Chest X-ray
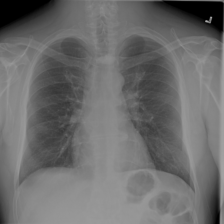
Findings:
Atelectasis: negative
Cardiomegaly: negative
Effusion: negative
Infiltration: negative
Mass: negative
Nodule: negative
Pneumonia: negative
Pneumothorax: negative
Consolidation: negative
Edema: negative
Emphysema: negative
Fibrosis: negative
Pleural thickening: negative
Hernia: negative